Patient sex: M
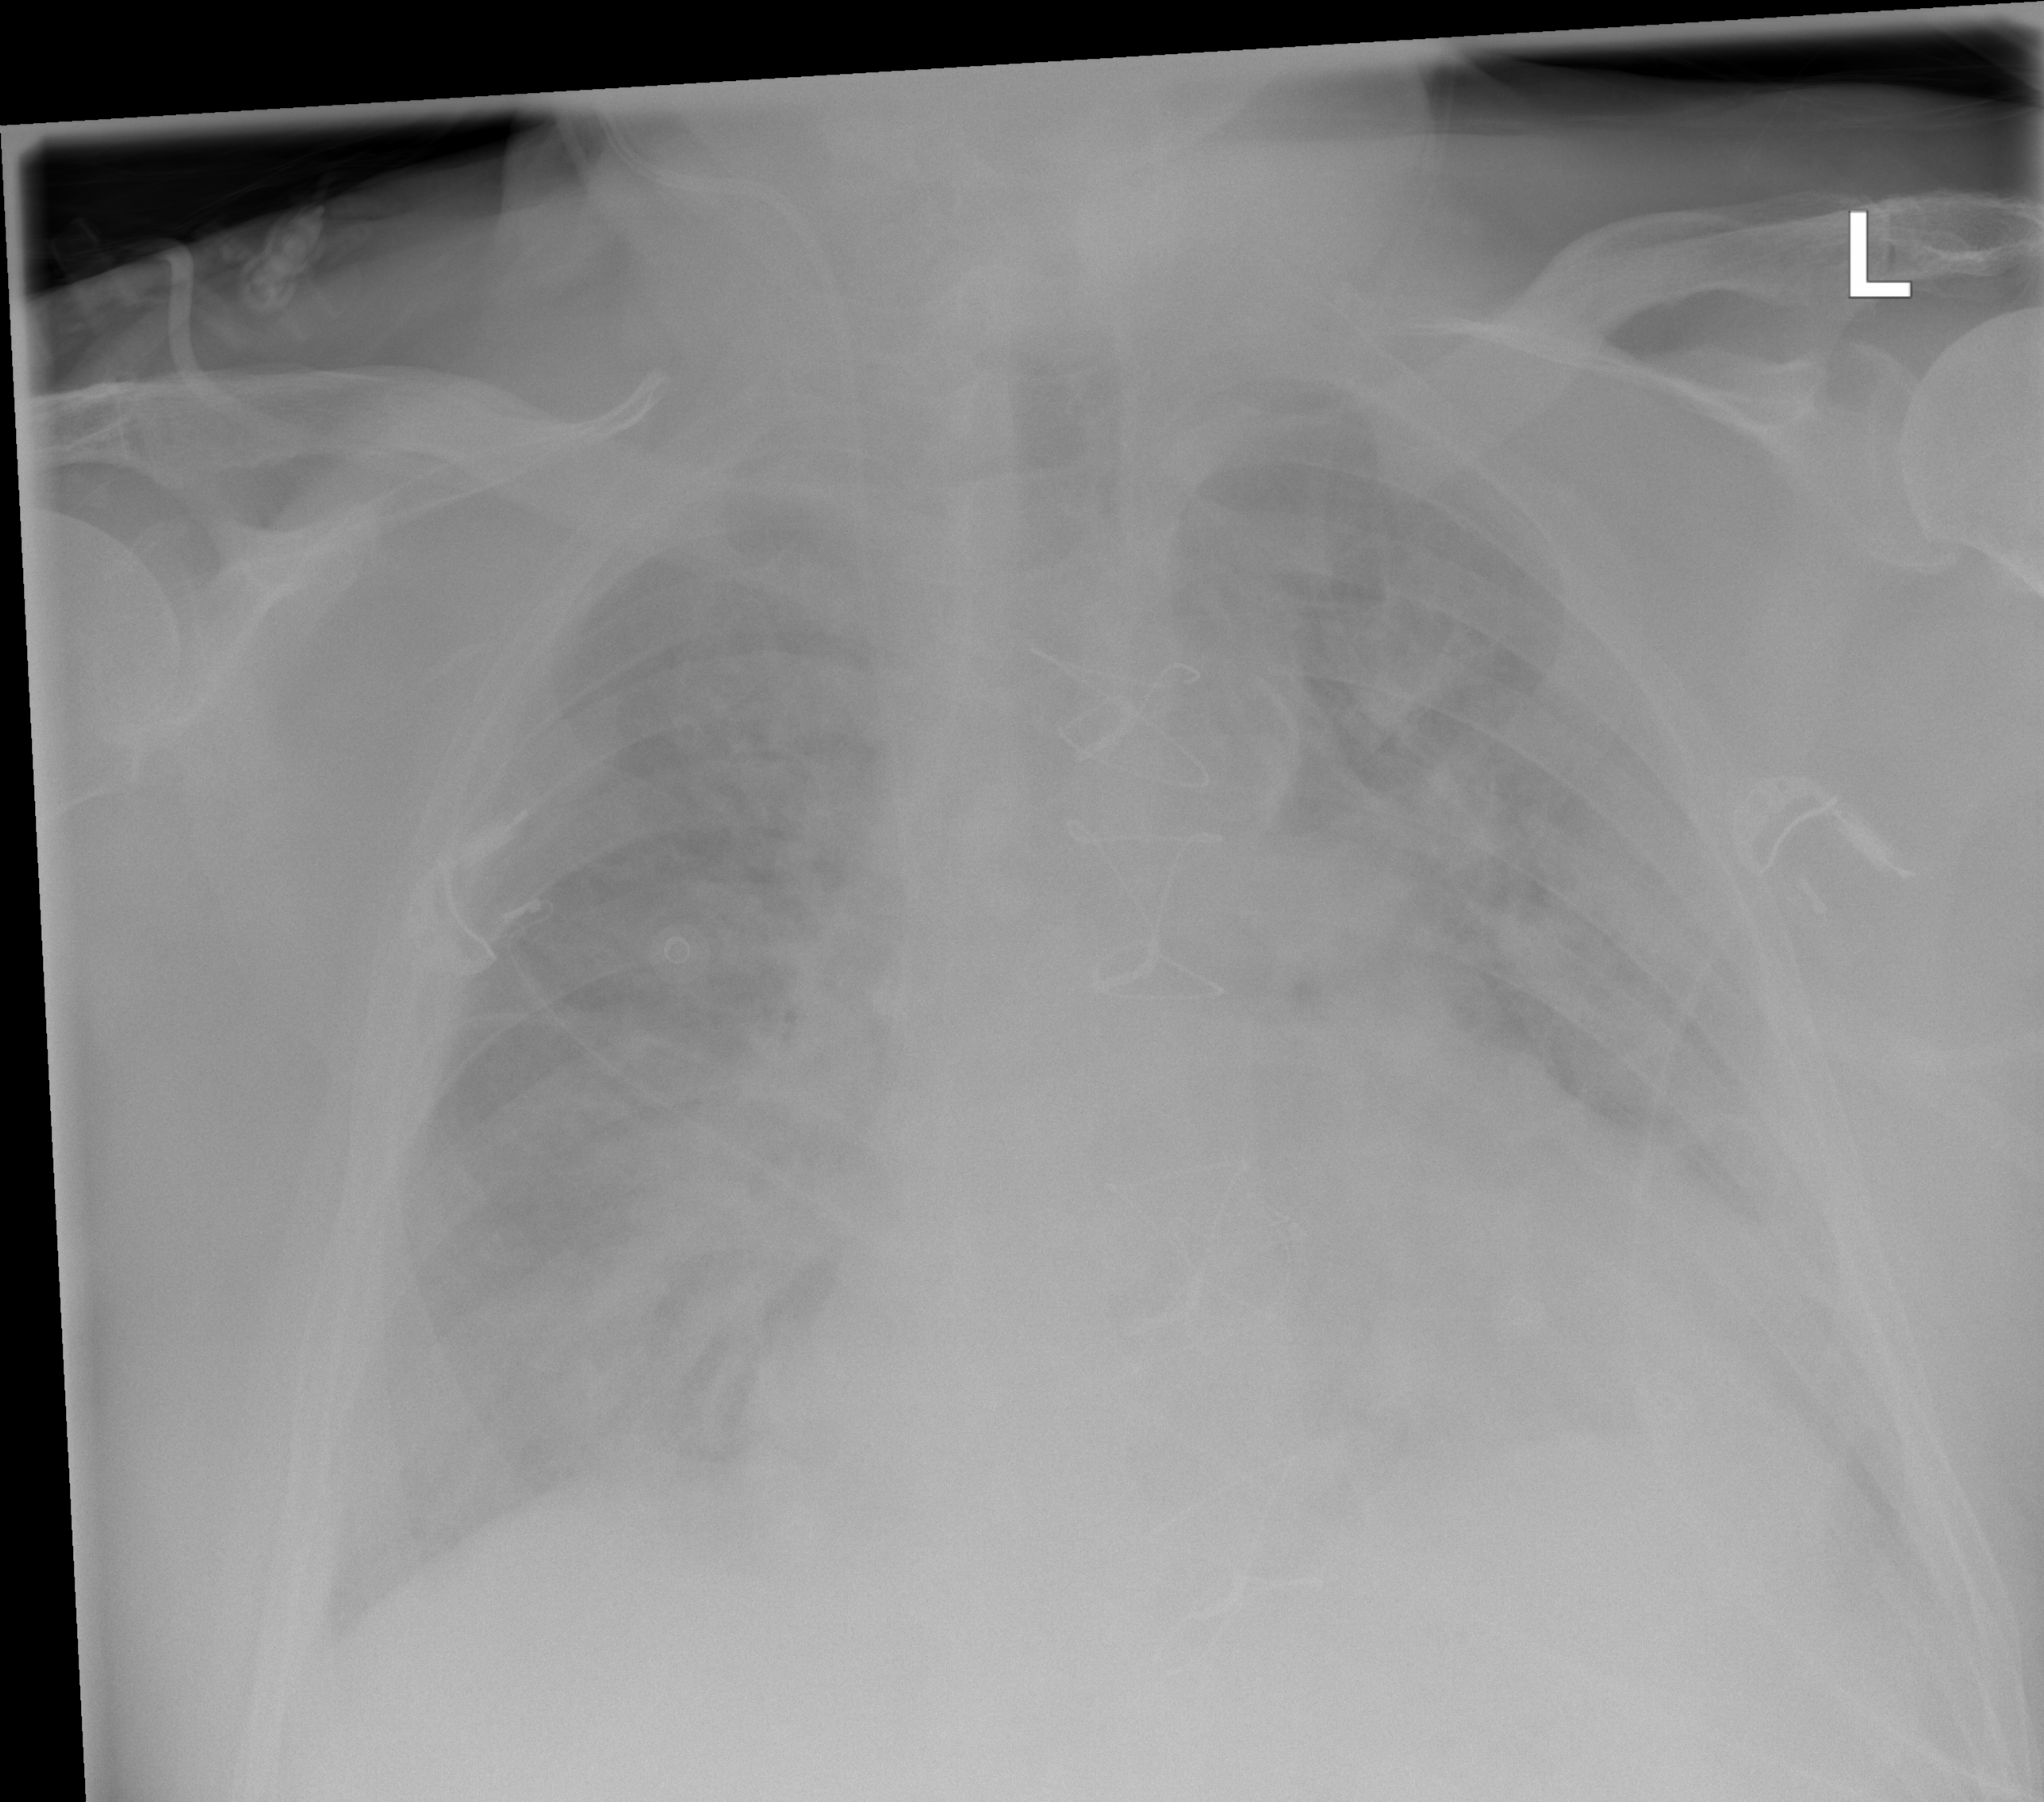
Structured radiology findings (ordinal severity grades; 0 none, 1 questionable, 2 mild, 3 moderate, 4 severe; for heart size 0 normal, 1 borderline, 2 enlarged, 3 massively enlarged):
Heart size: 3
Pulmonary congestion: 3
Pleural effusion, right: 2
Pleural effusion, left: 2
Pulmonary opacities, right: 3
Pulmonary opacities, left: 3
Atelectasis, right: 2
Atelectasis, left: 2